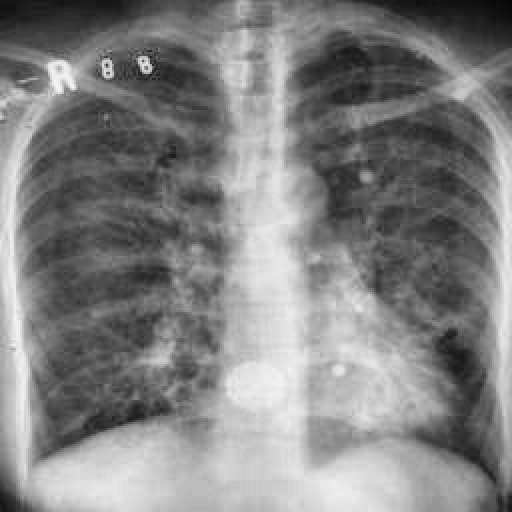
Finding: TUBERCULOSIS